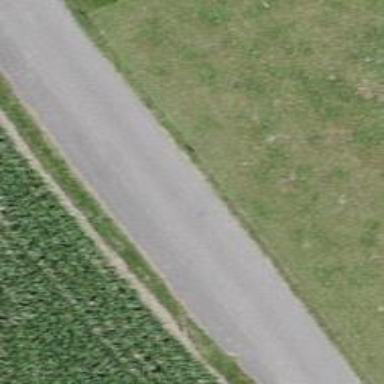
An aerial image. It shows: Passing place on the road.